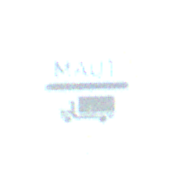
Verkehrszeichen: Mautpflicht
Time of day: SunriseSunset
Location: Outdoor (Nature)
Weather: Clear
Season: NotSpecified
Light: Natural